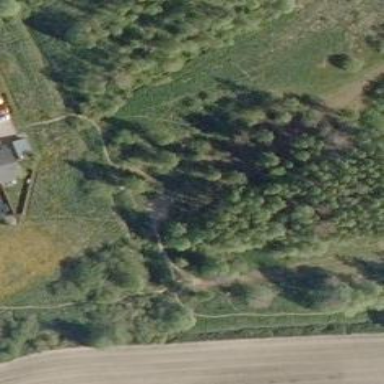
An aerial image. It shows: Hole for both regular golf and disc golf.